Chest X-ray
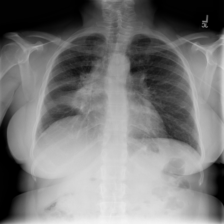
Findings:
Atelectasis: positive
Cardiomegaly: negative
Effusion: negative
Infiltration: negative
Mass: negative
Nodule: positive
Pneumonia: negative
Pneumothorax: negative
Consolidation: positive
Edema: negative
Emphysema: negative
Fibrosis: negative
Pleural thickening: negative
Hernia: negative